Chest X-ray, AP view. Patient: 17 years old, sex M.
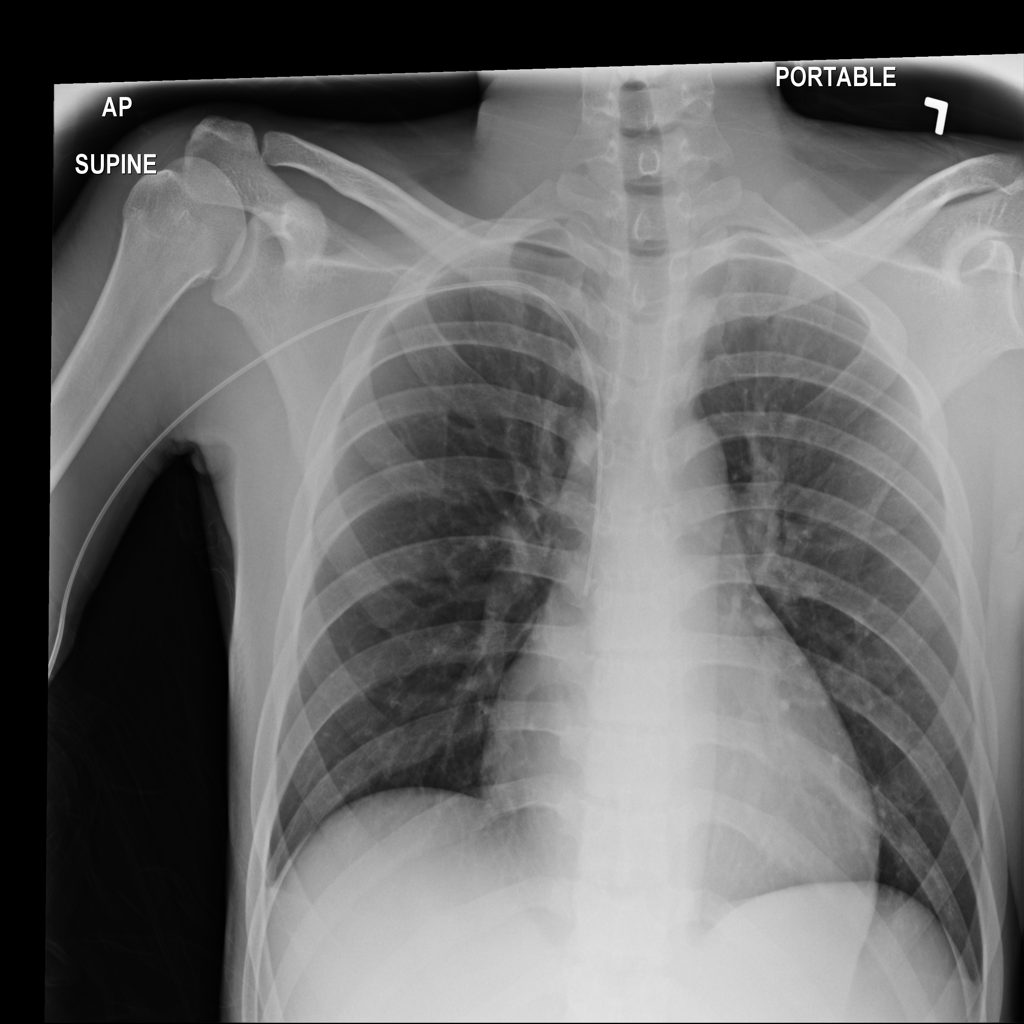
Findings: No Finding